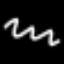
Label: squiggle